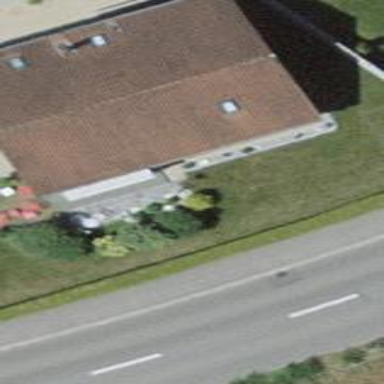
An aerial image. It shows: Building with tiled roof.